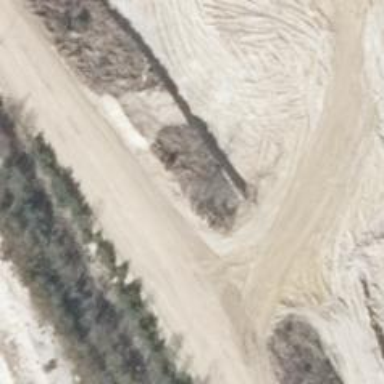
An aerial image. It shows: Dirt track road with grade 4 tracktype.